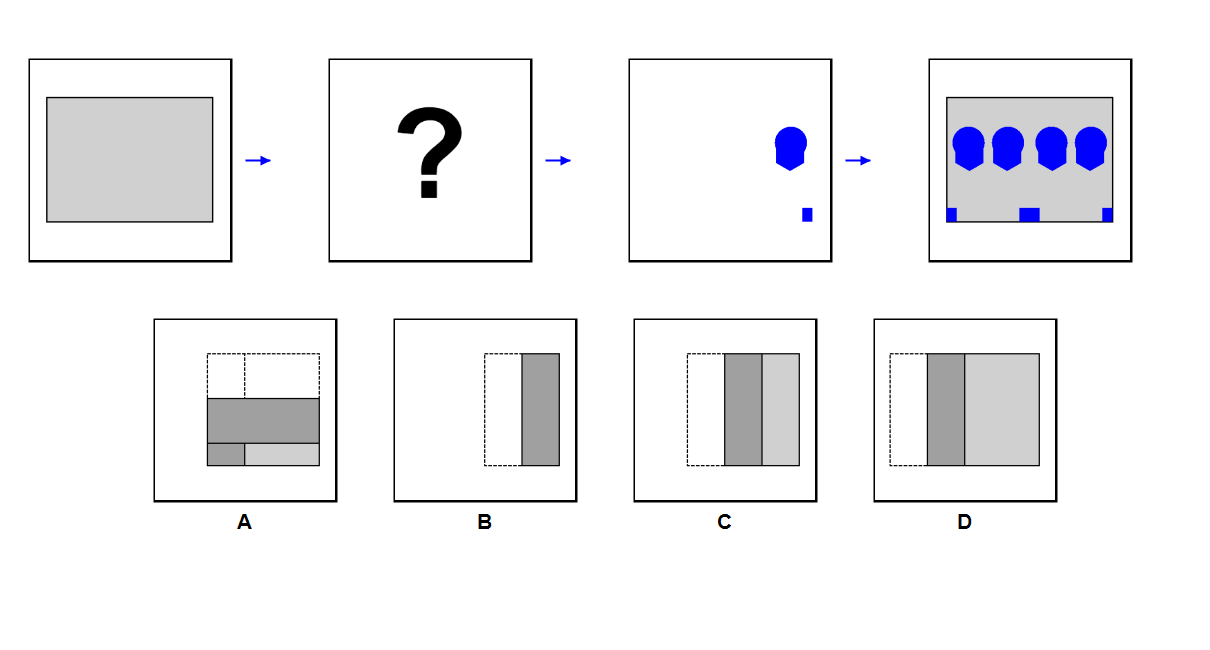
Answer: A